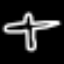
Label: airplane